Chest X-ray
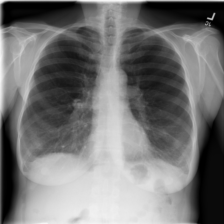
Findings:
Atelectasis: negative
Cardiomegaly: negative
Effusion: negative
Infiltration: negative
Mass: negative
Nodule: positive
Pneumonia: negative
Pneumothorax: negative
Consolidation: negative
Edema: negative
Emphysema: negative
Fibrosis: negative
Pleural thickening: negative
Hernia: negative